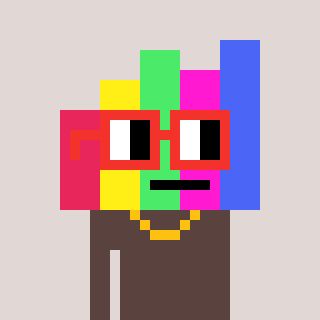
a pixel art character with square red glasses, a bar chart-shaped head and a darkbrown-colored body on a warm background